Question: I'm doing an export in VB. I was able to export the values of the datagridview to excel but when I open the file, it shows this error.

I'm using the following code to export the values of the datagridview.
'''
Dim xlApp As Microsoft.Office.Interop.Excel.Application
Dim xlWorkBook As Microsoft.Office.Interop.Excel.Workbook
Dim xlWorkSheet As Microsoft.Office.Interop.Excel.Worksheet
Dim misValue As Object = System.Reflection.Missing.Value
Dim sPath As String = String.Empty
Dim dlgSave As New SaveFileDialog
Dim i As Integer
Dim j As Integer
dlgSave.DefaultExt = "xls"
dlgSave.Filter = "Microsoft Excel|*.xls"
If dlgSave.ShowDialog = System.Windows.Forms.DialogResult.OK Then
xlApp = New Microsoft.Office.Interop.Excel.Application
xlWorkBook = xlApp.Workbooks.Add(misValue)
xlWorkSheet = xlWorkBook.Sheets("sheet1")
For i = 0 To dgvFile.RowCount - 1
For j = 0 To dgvFile.ColumnCount - 1
For k As Integer = 1 To dgvFile.Columns.Count
xlWorkSheet.Cells(1, k) = dgvFile.Columns(k - 1).HeaderText
xlWorkSheet.Cells(i + 2, j + 1) = dgvFile(j, i).Value.ToString()
Next
Next
Next
Dim sFileName As String = Replace(dlgSave.FileName, ".xlsx", ".xlx")
xlWorkSheet.SaveAs(sFilename)
xlWorkBook.Close()
xlApp.Quit()
releaseObject(xlApp)
releaseObject(xlWorkBook)
releaseObject(xlWorkSheet)
Dim res As MsgBoxResult
res = MsgBox("Process completed, Would you like to open file?", MsgBoxStyle.YesNo)
If (res = MsgBoxResult.Yes) Then
Process.Start(sFileName)
End If
End If
'''
This code works fine. It exports the values without any problem. It just shows the error when I open the excel file. . I just want this error to stop showing when I open the file.
Can anyone help me fix this solution? I will be truly grateful to anyone who can lead me. Thanks. :)
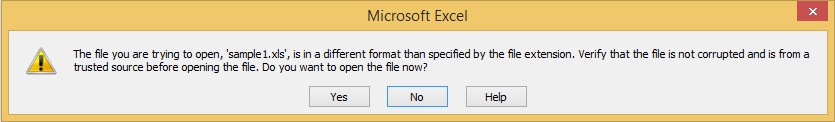
Answer: I figured it out. Thanks to akhil kumar.
My Excel uses .xlsx extension so I changed
'''
dlgSave.DefaultExt = "xls"
'''
to
'dlgSave.DefaultExt = "xlsx"'
and removed the Replace function to make it look like this.
'''
Dim sFileName As String = dlgSave.FileName
'''
This works perfectly. This problem was sorted. :)